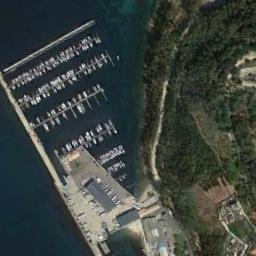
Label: harbor